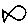
Label: fish